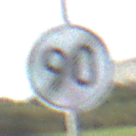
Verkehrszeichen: EndeGeschwindigkeit90
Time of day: MorningAfternoon
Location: Outdoor (Suburban)
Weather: PartlyCloudy
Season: NotSpecified
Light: Natural